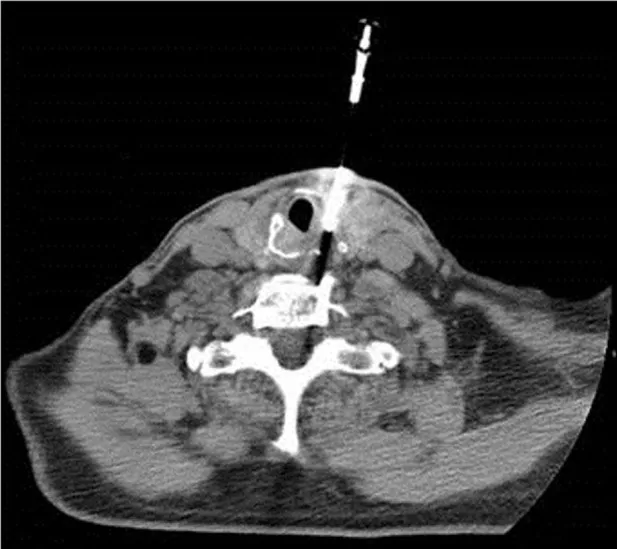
CT-guided biopsy of the mass in the cricoid cartilage.
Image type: radiology (ct)